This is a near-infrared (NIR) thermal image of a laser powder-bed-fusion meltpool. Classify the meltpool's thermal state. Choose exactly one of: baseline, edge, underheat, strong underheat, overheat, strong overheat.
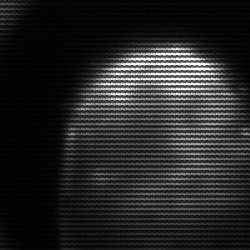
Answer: edge